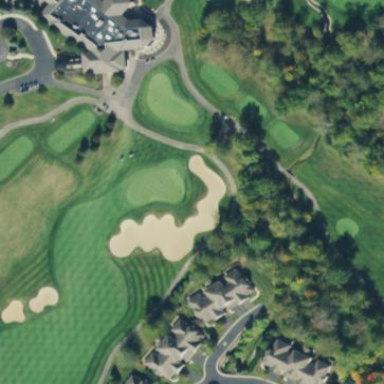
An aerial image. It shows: Bunker on golf course.